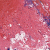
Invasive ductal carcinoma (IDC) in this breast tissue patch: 0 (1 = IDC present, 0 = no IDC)